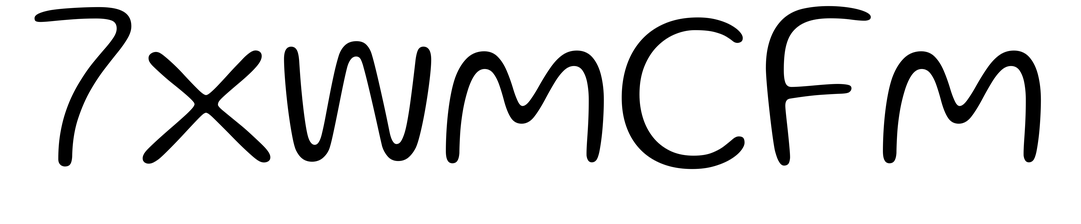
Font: Gluten_ExtraLight